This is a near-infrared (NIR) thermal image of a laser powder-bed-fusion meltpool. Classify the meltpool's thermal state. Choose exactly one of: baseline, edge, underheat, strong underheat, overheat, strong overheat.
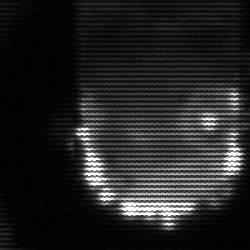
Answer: baseline